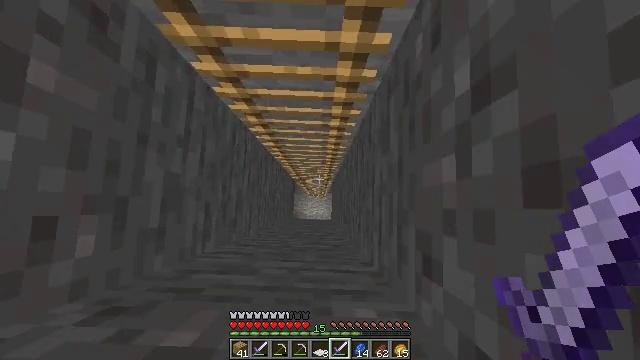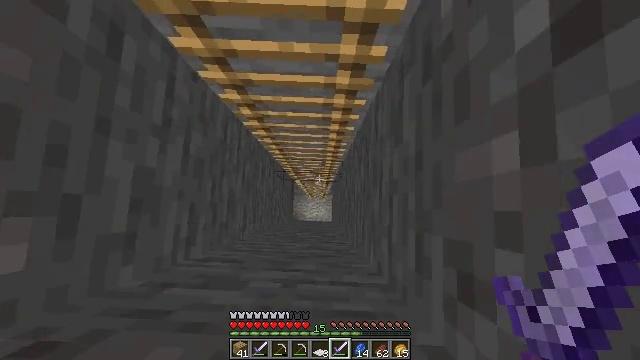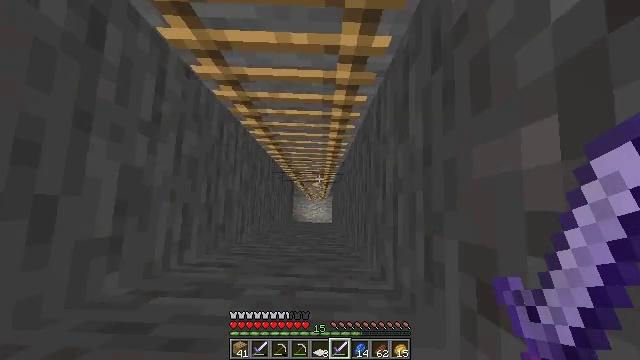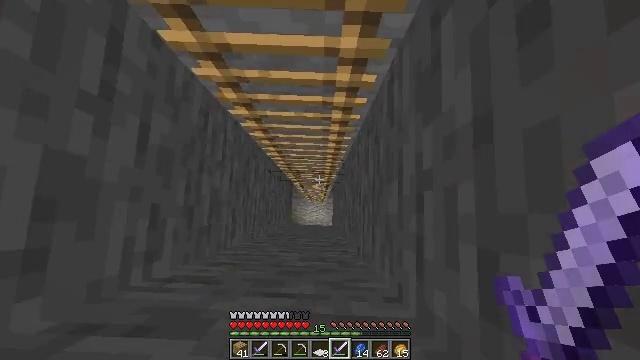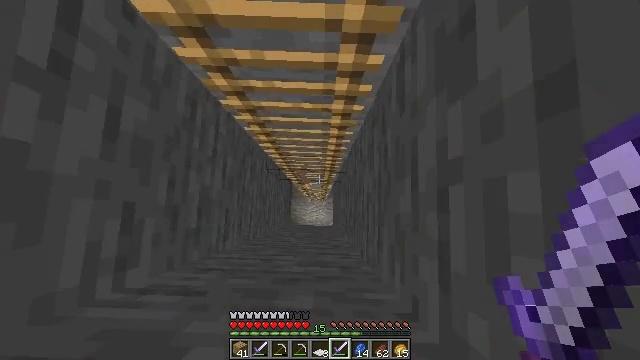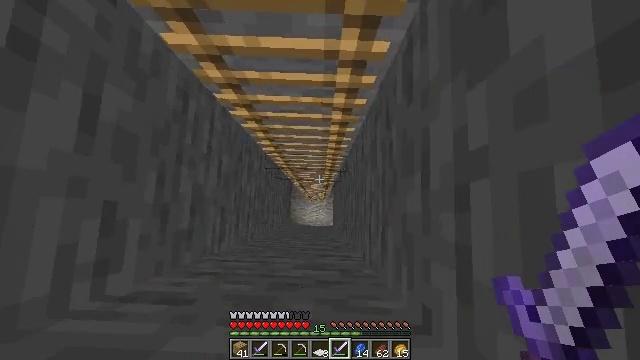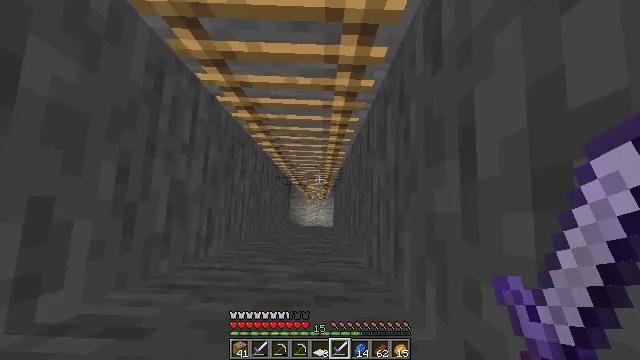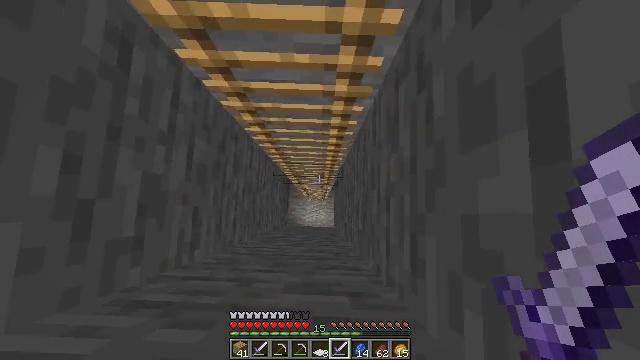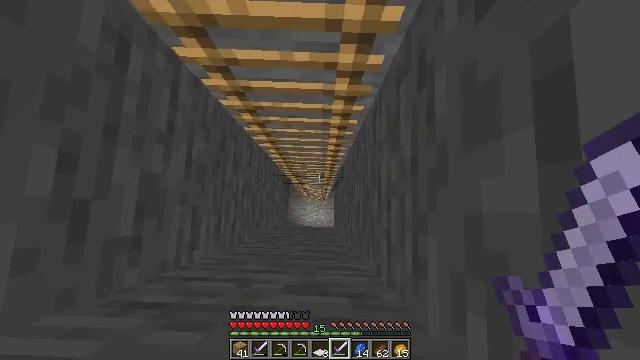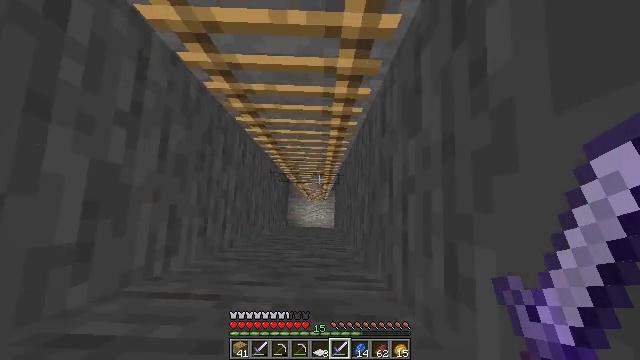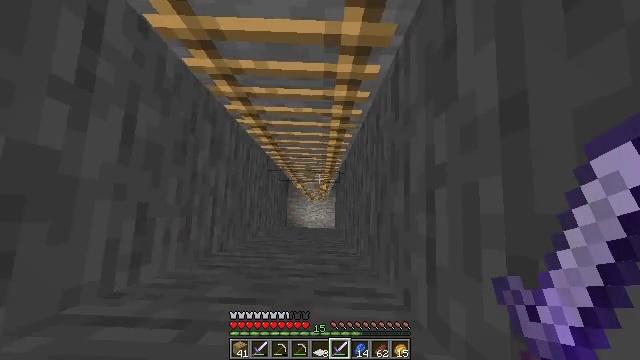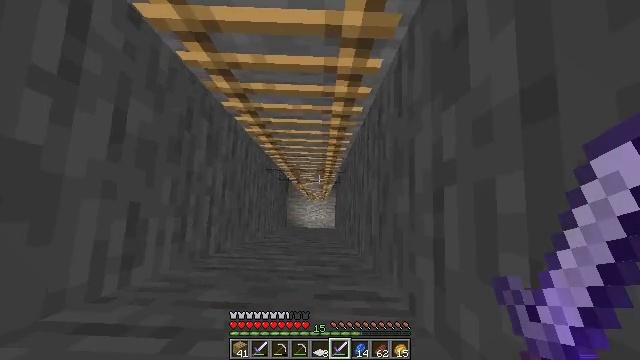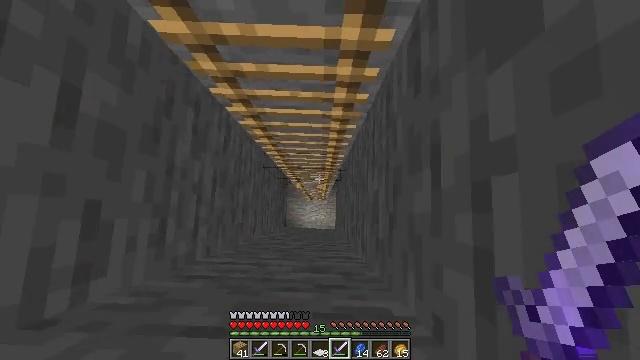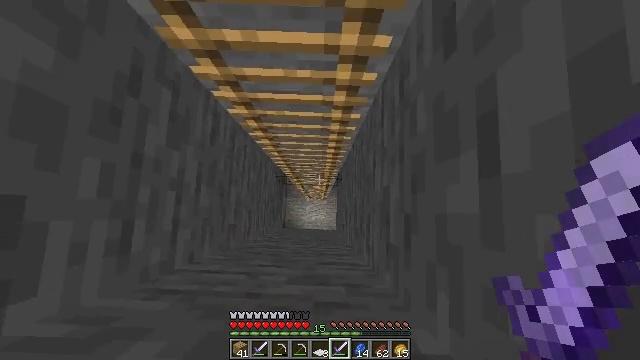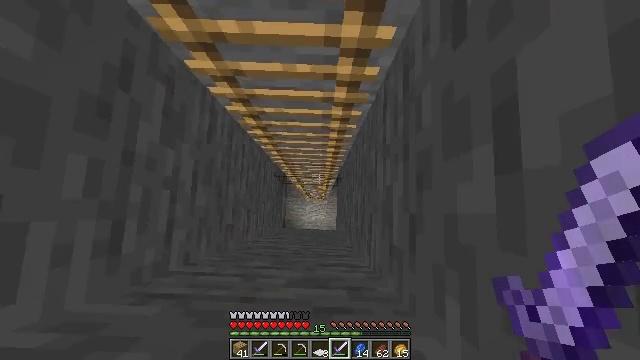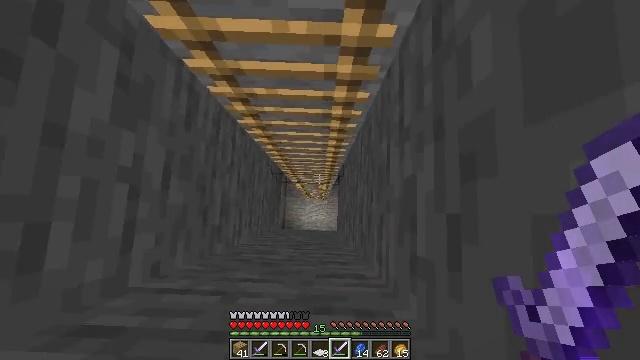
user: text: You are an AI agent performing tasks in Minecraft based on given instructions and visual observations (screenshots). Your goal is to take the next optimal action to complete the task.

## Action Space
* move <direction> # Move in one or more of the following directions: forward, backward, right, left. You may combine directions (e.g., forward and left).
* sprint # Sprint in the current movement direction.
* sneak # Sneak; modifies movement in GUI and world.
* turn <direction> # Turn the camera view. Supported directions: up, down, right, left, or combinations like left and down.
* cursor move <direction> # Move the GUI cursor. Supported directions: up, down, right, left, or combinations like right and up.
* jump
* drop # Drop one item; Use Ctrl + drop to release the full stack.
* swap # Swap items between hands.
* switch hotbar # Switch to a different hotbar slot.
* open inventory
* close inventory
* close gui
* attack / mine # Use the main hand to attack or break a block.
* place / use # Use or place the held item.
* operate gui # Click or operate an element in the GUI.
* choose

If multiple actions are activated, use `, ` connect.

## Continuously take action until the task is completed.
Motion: motion action
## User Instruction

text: Get a jungle sapling for replanting.
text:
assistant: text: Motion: no_op
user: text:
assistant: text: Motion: no_op
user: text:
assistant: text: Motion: no_op
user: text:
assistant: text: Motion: no_op
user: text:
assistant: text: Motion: no_op
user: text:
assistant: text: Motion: no_op
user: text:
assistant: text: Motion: no_op
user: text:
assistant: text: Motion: no_op
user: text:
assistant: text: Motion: no_op
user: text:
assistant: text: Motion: no_op
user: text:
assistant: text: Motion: no_op
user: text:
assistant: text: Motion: no_op
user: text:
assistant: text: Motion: no_op
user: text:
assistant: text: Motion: no_op
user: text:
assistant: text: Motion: no_op
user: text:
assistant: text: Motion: no_op
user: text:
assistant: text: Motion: no_op
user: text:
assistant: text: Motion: no_op
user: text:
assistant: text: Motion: no_op
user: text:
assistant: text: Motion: no_op
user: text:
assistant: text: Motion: no_op
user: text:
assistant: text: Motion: no_op
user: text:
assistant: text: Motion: no_op
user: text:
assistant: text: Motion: no_op
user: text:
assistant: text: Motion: no_op
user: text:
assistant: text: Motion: no_op
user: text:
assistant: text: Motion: no_op
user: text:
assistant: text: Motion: no_op
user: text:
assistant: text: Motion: no_op
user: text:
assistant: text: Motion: no_op